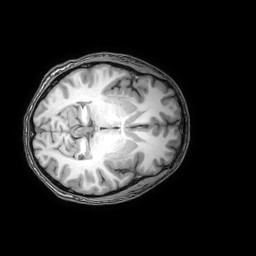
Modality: T1w
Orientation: axial
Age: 25
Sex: male
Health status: healthy
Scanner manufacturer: philips
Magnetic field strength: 3 T
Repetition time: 0.0079 s
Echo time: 0.0035 s